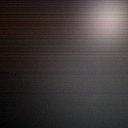
Screen state: off